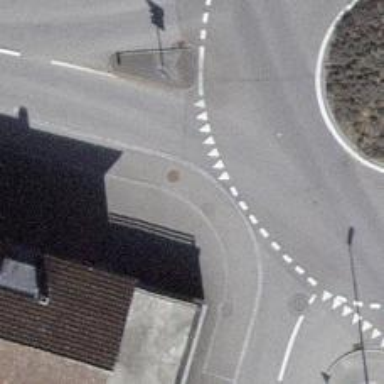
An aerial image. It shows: Sidewalk.